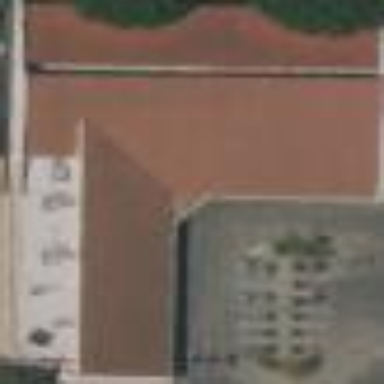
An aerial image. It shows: Library building.